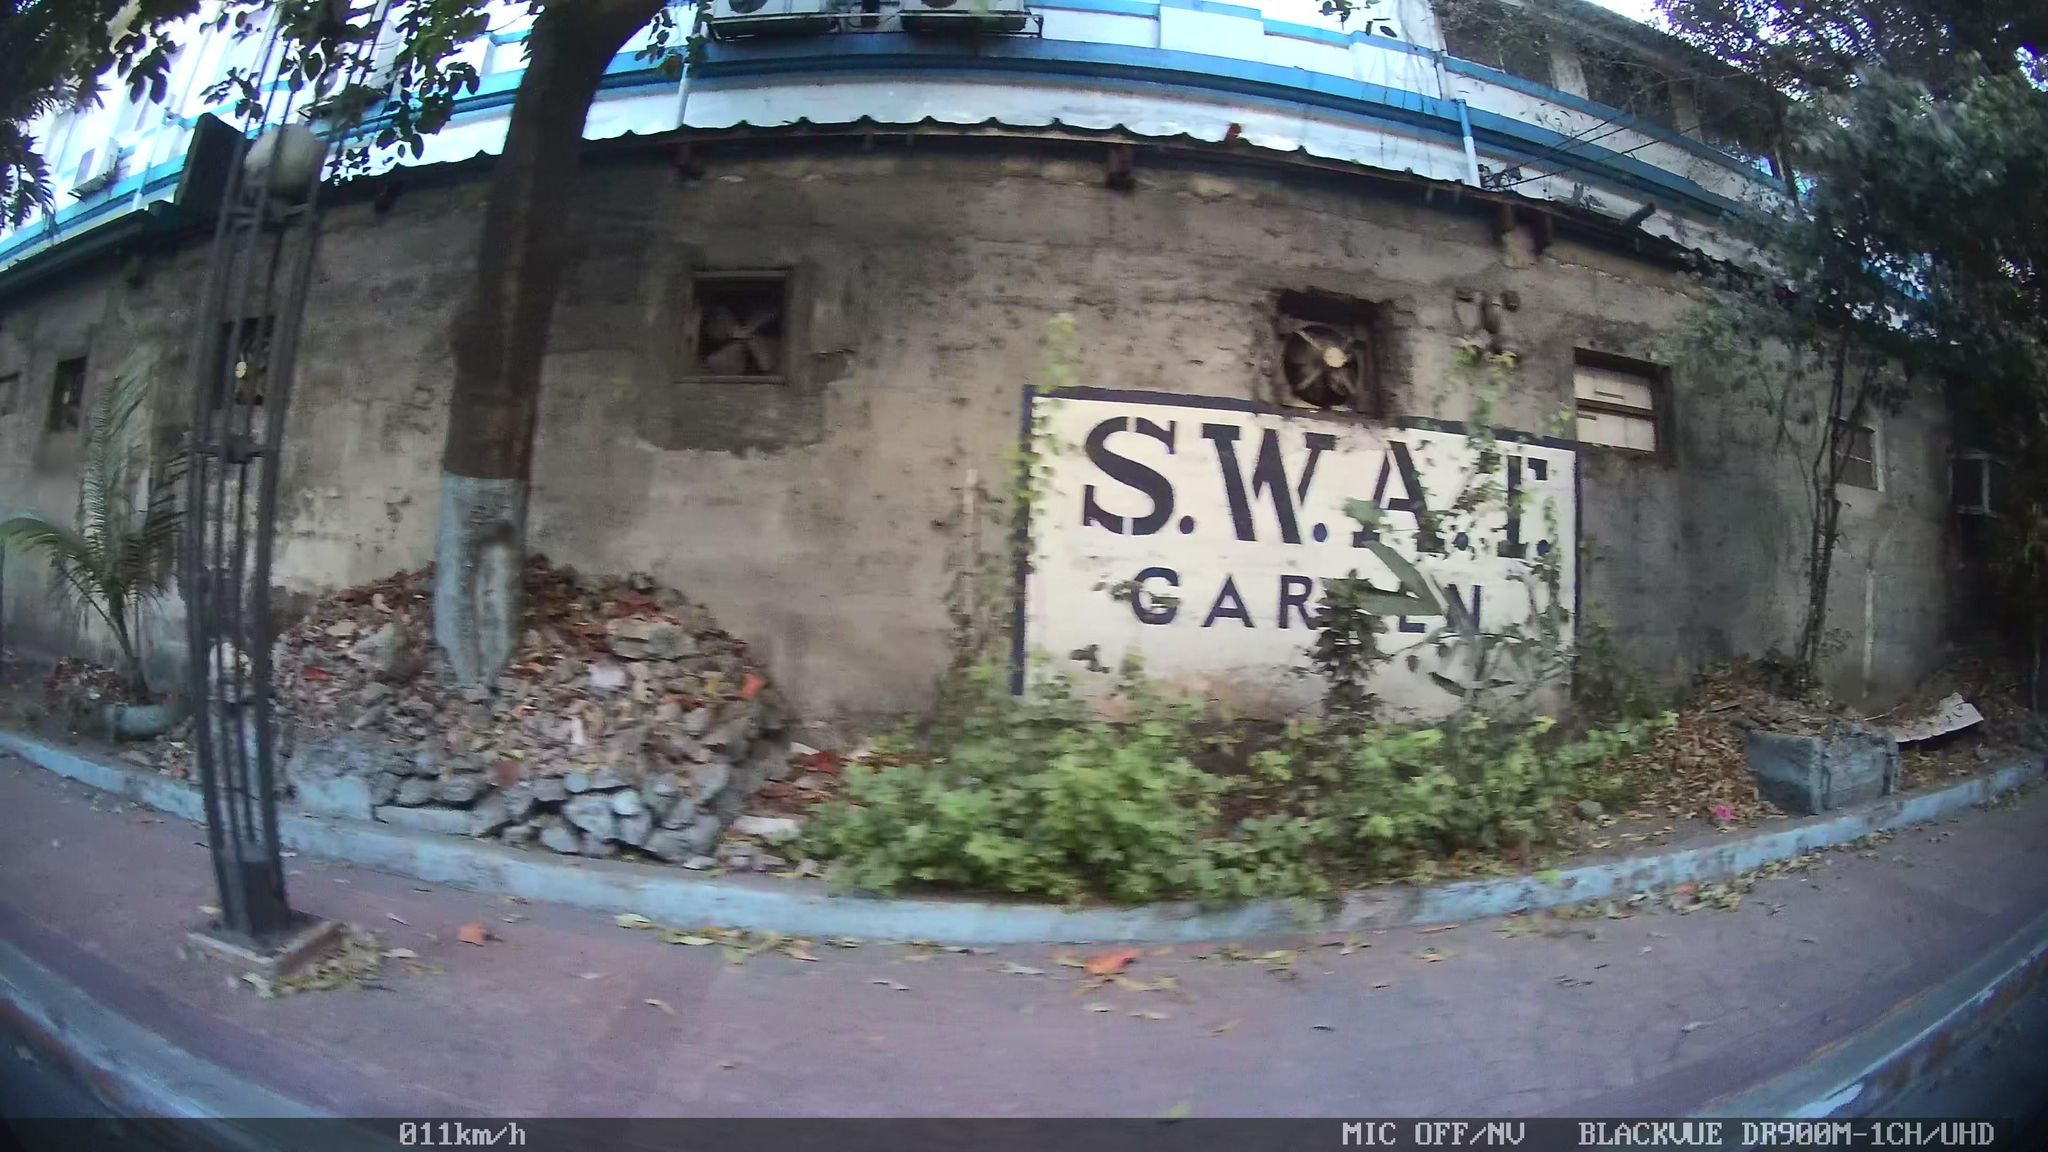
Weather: snowy
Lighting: day
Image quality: slightly poor
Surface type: driving surface
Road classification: secondary
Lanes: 3
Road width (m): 9
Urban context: urban centre
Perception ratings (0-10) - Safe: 2.66, Lively: 5.76, Beautiful: 5.45, Boring: 1.43, Depressing: 8.26, Wealthy: 4.42